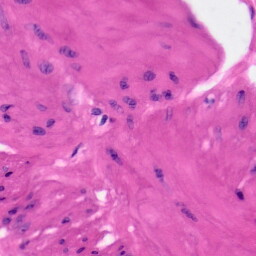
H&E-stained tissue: Skin